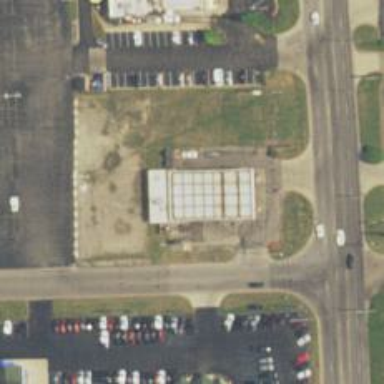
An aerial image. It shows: Convenience shop.